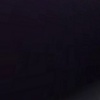
Label: space